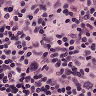
Metastatic tissue present: no